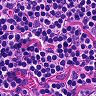
Metastatic tissue present: no